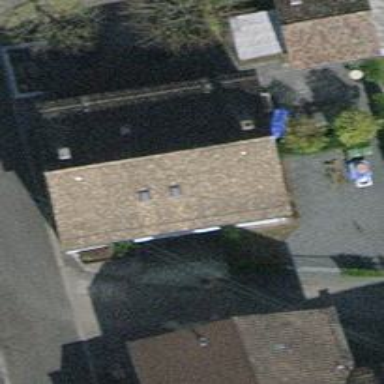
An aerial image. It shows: Semidetached house with gabled roof.